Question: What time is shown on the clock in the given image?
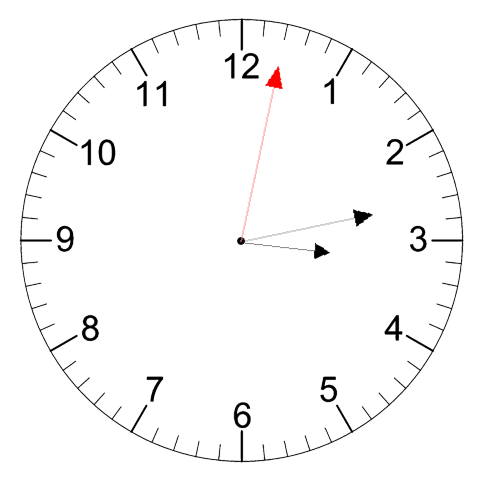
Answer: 03:13:02